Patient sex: F
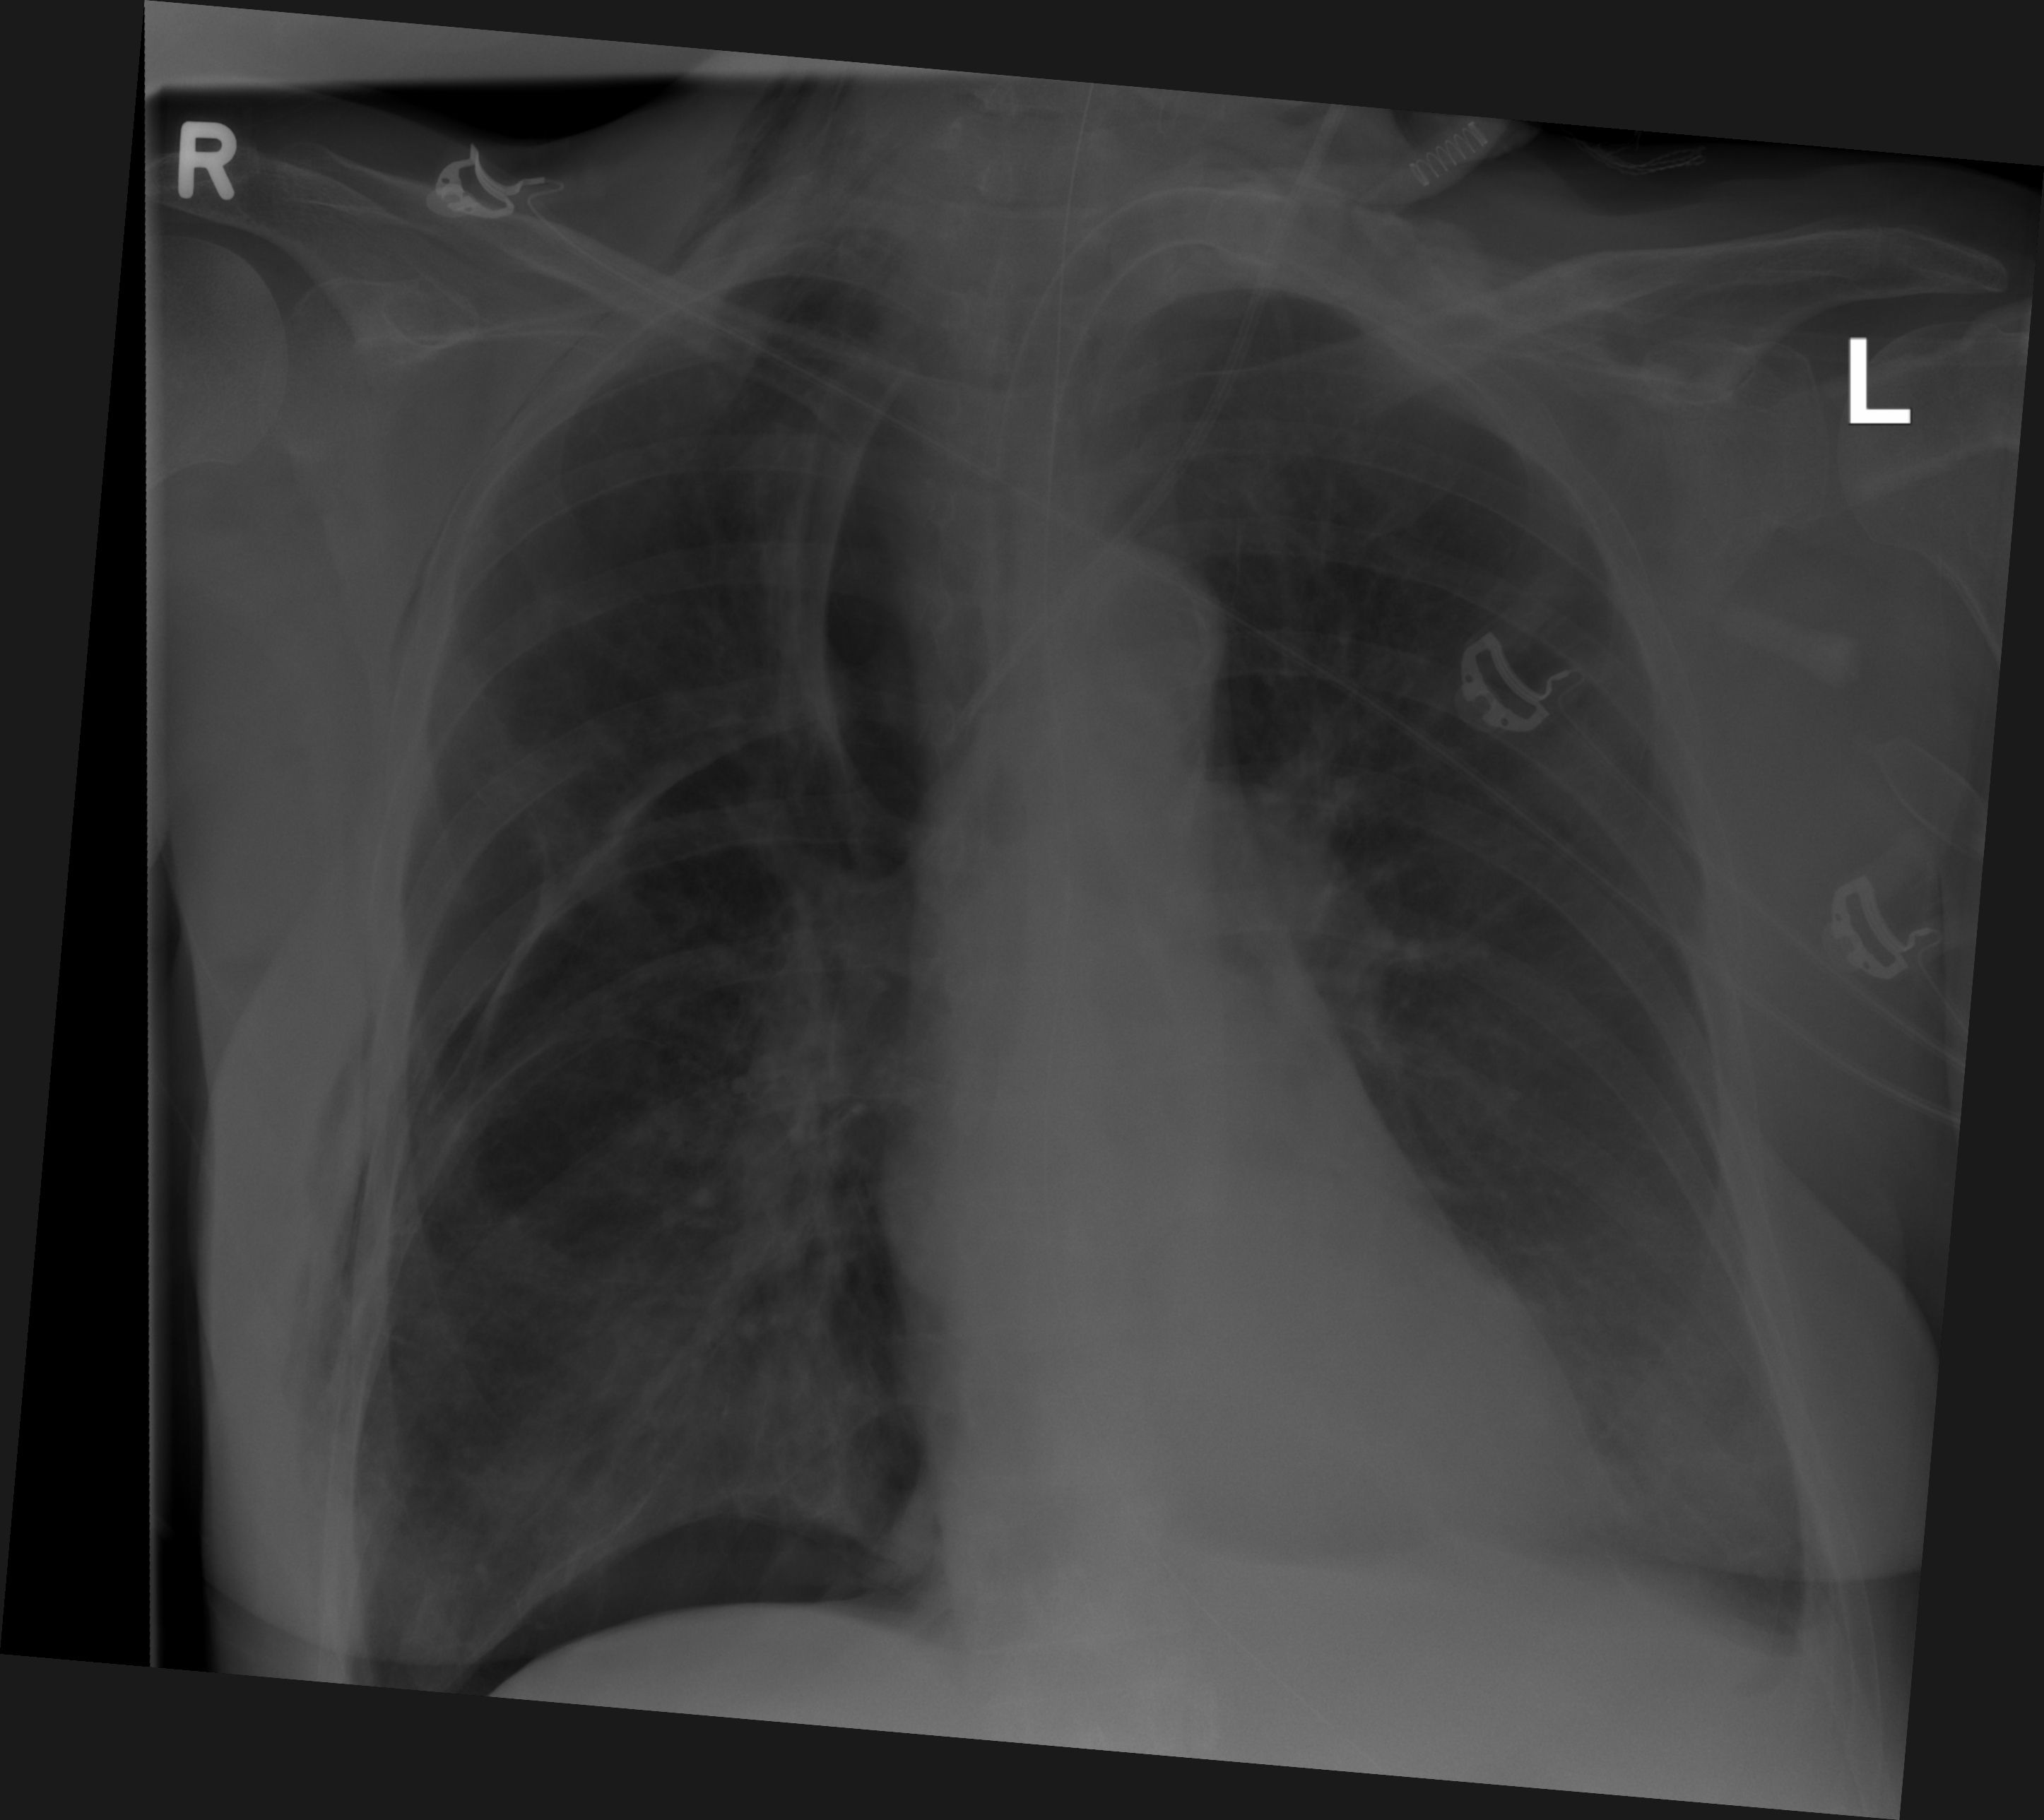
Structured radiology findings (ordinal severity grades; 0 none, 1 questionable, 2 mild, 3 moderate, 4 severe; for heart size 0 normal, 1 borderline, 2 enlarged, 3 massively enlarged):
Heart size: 0
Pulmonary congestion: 2
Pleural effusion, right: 0
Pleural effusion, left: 2
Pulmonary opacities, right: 0
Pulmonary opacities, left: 0
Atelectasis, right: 2
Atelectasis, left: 2